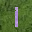
Label: 1